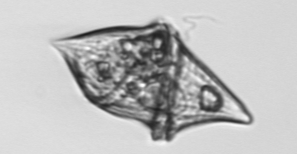
Label: Gyrodinium